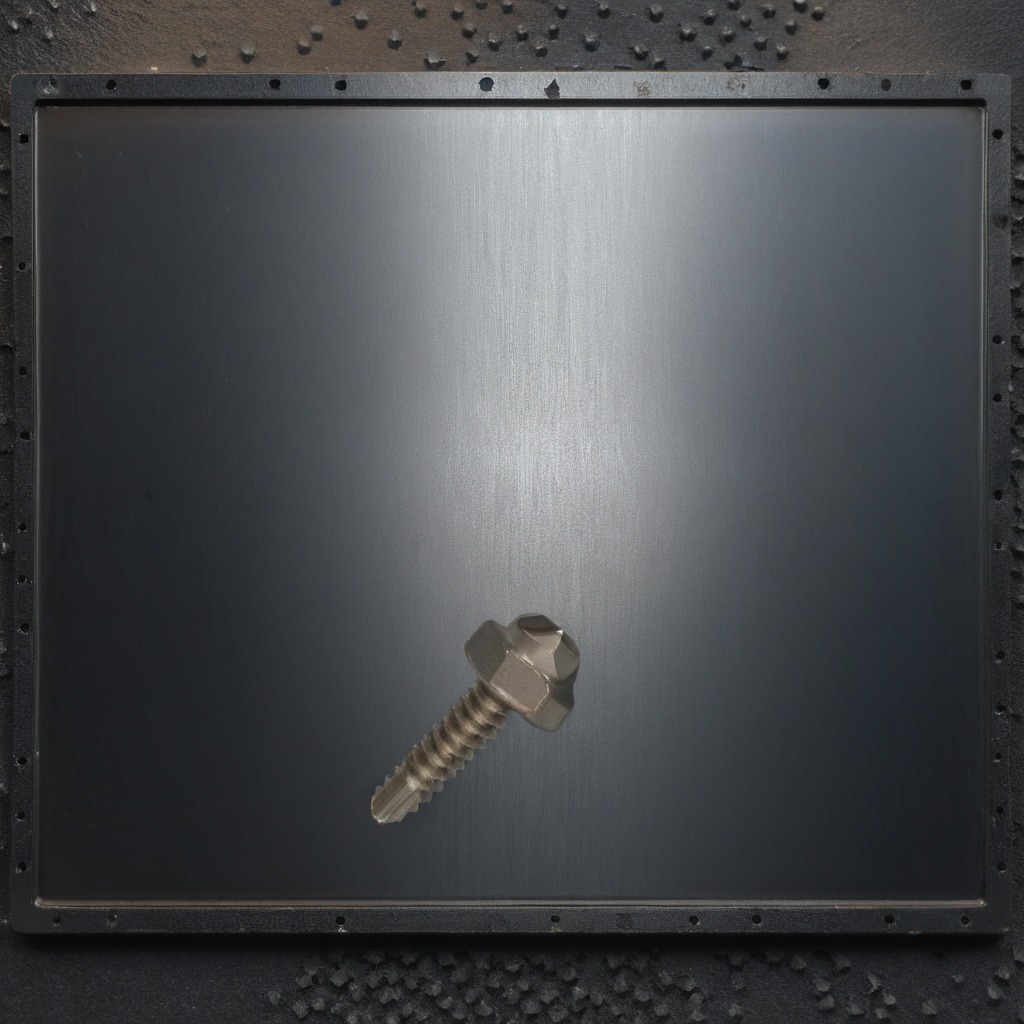
A metal screw is lying on a cold steel table in a mining workshop.